Field crop: maize
Growth stage: 2
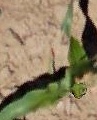
Species: maize